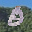
Label: 0